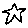
Label: star